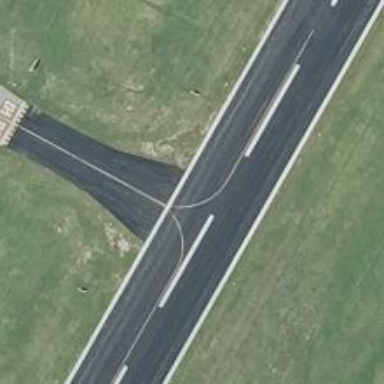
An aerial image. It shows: Image of taxiway at airport.